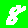
Digit: 8